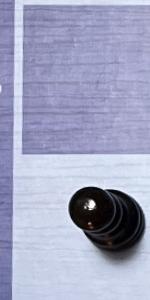
Label: Pawn_Black